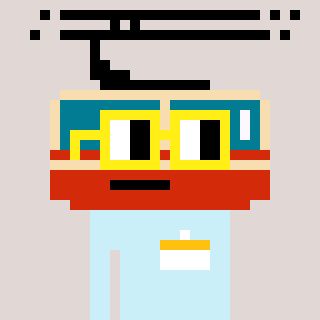
a pixel art character with square yellow glasses, a tram wagon-shaped head and a cold-colored body on a warm background